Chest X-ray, PA view. Patient: 11 years old, sex F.
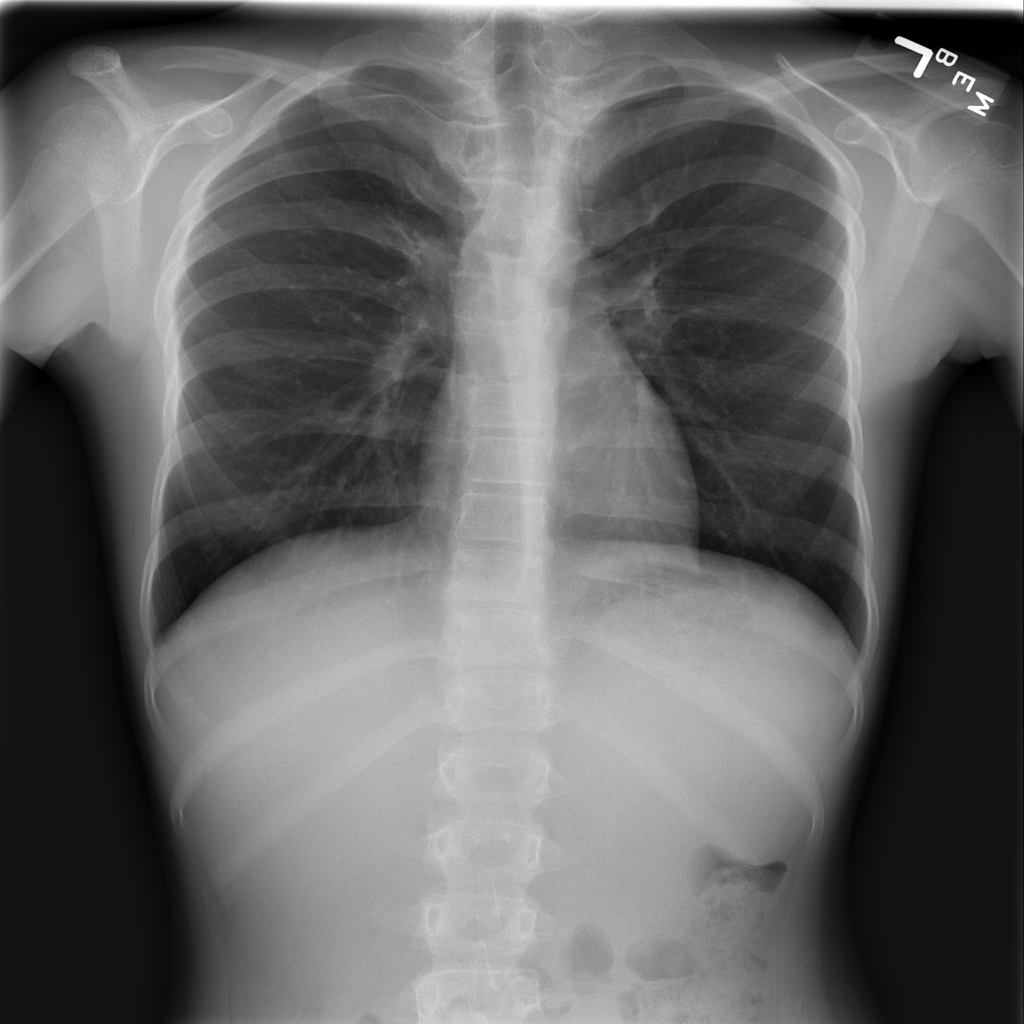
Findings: No Finding